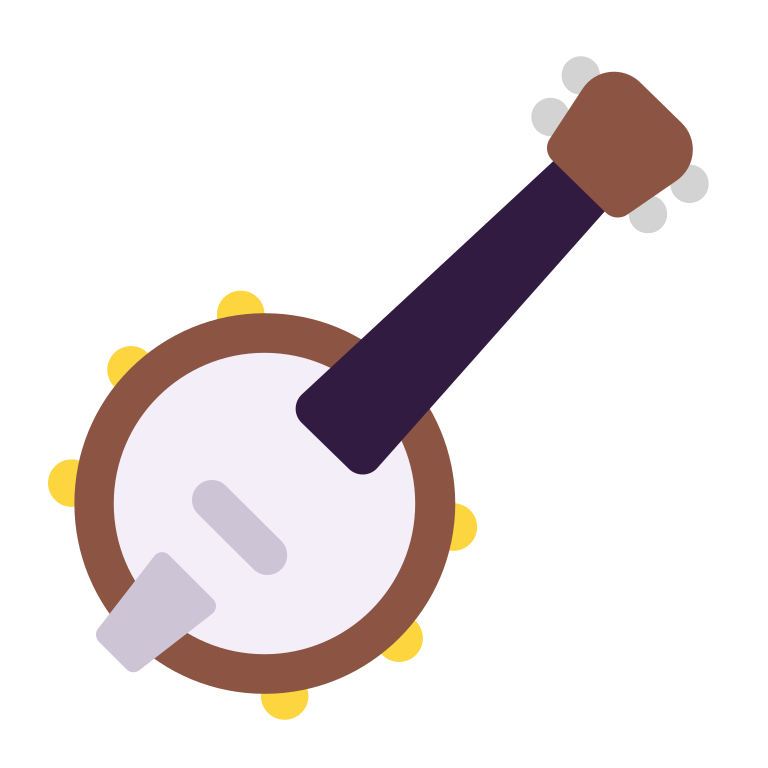
banjo flat